Question: I am using paperclip and rails 4 and multiple image uploading works correctly. However I would like to configure it to allow uploading of a maximum of 3 images and
If I upload an image out of the 3 possible images.. and then go to the edit action.. it still shows 3 upload input elements instead of 2. And all of them say "no file chosen" which is not good for the user. The user might replace the image while thinking they are adding a new one.
How can I modify my edit action or my form so that for , the 'choose file' input actually shows the uploaded file name instead of 'No file chosen' when an image has previously been uploaded or not show the input element at all?
My form fields:
'''
<%= f.fields_for :assets do |builder| %>
<% unless builder.object.new_record? %>
<p>Images</p>
<%=link_to image_tag(builder.object.attachment.url(:thumb)), builder.object.attachment.url(:original) %>
Delete: <%= builder.check_box :_destroy %>
<% end %>
<% end %>
'''
My controller actions:
'''
def new
@post = Post.new
3.times { @post.assets.build }
...
end
end
def edit
@post = Post.find(params[:id])
if @post.assets.count < 3
3.times { @post.assets.build }
end
end
'''
Model:
'''
class Asset < ActiveRecord::Base
belongs_to :post
#attr_accessible :attachment
has_attached_file :attachment, :styles => { :medium => "600x600>", :small => "200x200>", :thumb => "100x100>" },
:default_url => "no_image_fr_:style.png"
validates_attachment_content_type :attachment, :content_type => %w(image/jpeg image/jpg image/png)
end
'''
'''
class Asset < ActiveRecord::Base {
:id => :integer,
:post_id => :integer,
:created_at => :datetime,
:updated_at => :datetime,
:attachment_file_name => :string,
:attachment_content_type => :string,
:attachment_file_size => :integer,
:attachment_updated_at => :datetime
}
'''

So it looks the '(3 - @assets.count).times { @assets.build }'does build the correct number of assets but it still displays 3 input elements no matter what.
What causes
'''
<%= f.fields_for :assets do |builder| %>
<%= builder.input :attachment, as: :file, :label => "Image:", wrapper: :horizontal_file_input %>
<% end %>
'''
to always show 3 inputs even though 'assets.count' = 1 ??
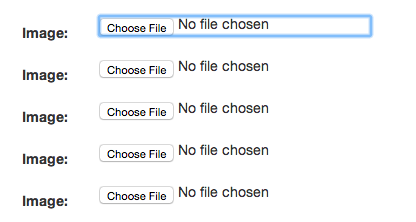
Answer: I actually finally figured out a nice way to do this
to display only the remaining field fields I had to check if it was still a new record... even though assets.count was correct, the number of fields displayed was incorrect. This verification helped.
'''
<% if builder.object.new_record? %>
'''
to display only the "filled" assets, I had to check if it's not a new record!
'''
<% @post.assets.each do |ast| %>
<% if !ast.new_record? %>
<%=link_to image_tag(ast.attachment.url(:thumb)), ast.attachment.url(:medium), :popup=>['original_image', 'height=700,width=900'] %> <%= check_box_tag :_destroy %> delete </br></br>
<%end%>
<% end %>
'''
Now in the edit action it only shows the remaining fields... and when an asset is already filled, it shows a little preview with a deletion checkbox!
Still curious why the file fields were always showing 3 even though post.assets.count was correct.
I'm awarding the bounty to Raj who made considerable effort in trying to find a solution.